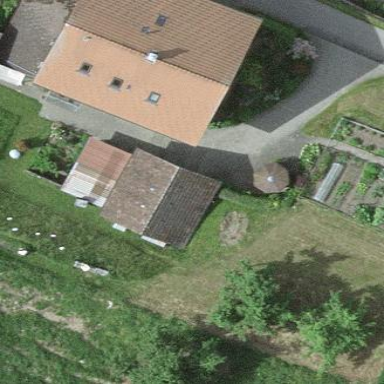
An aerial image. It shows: Group of garages.